Interaction volume radius: 10 \u00c5
Interaction volume height: 10 \u00c5
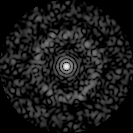
Disorder parameter: 0.8441